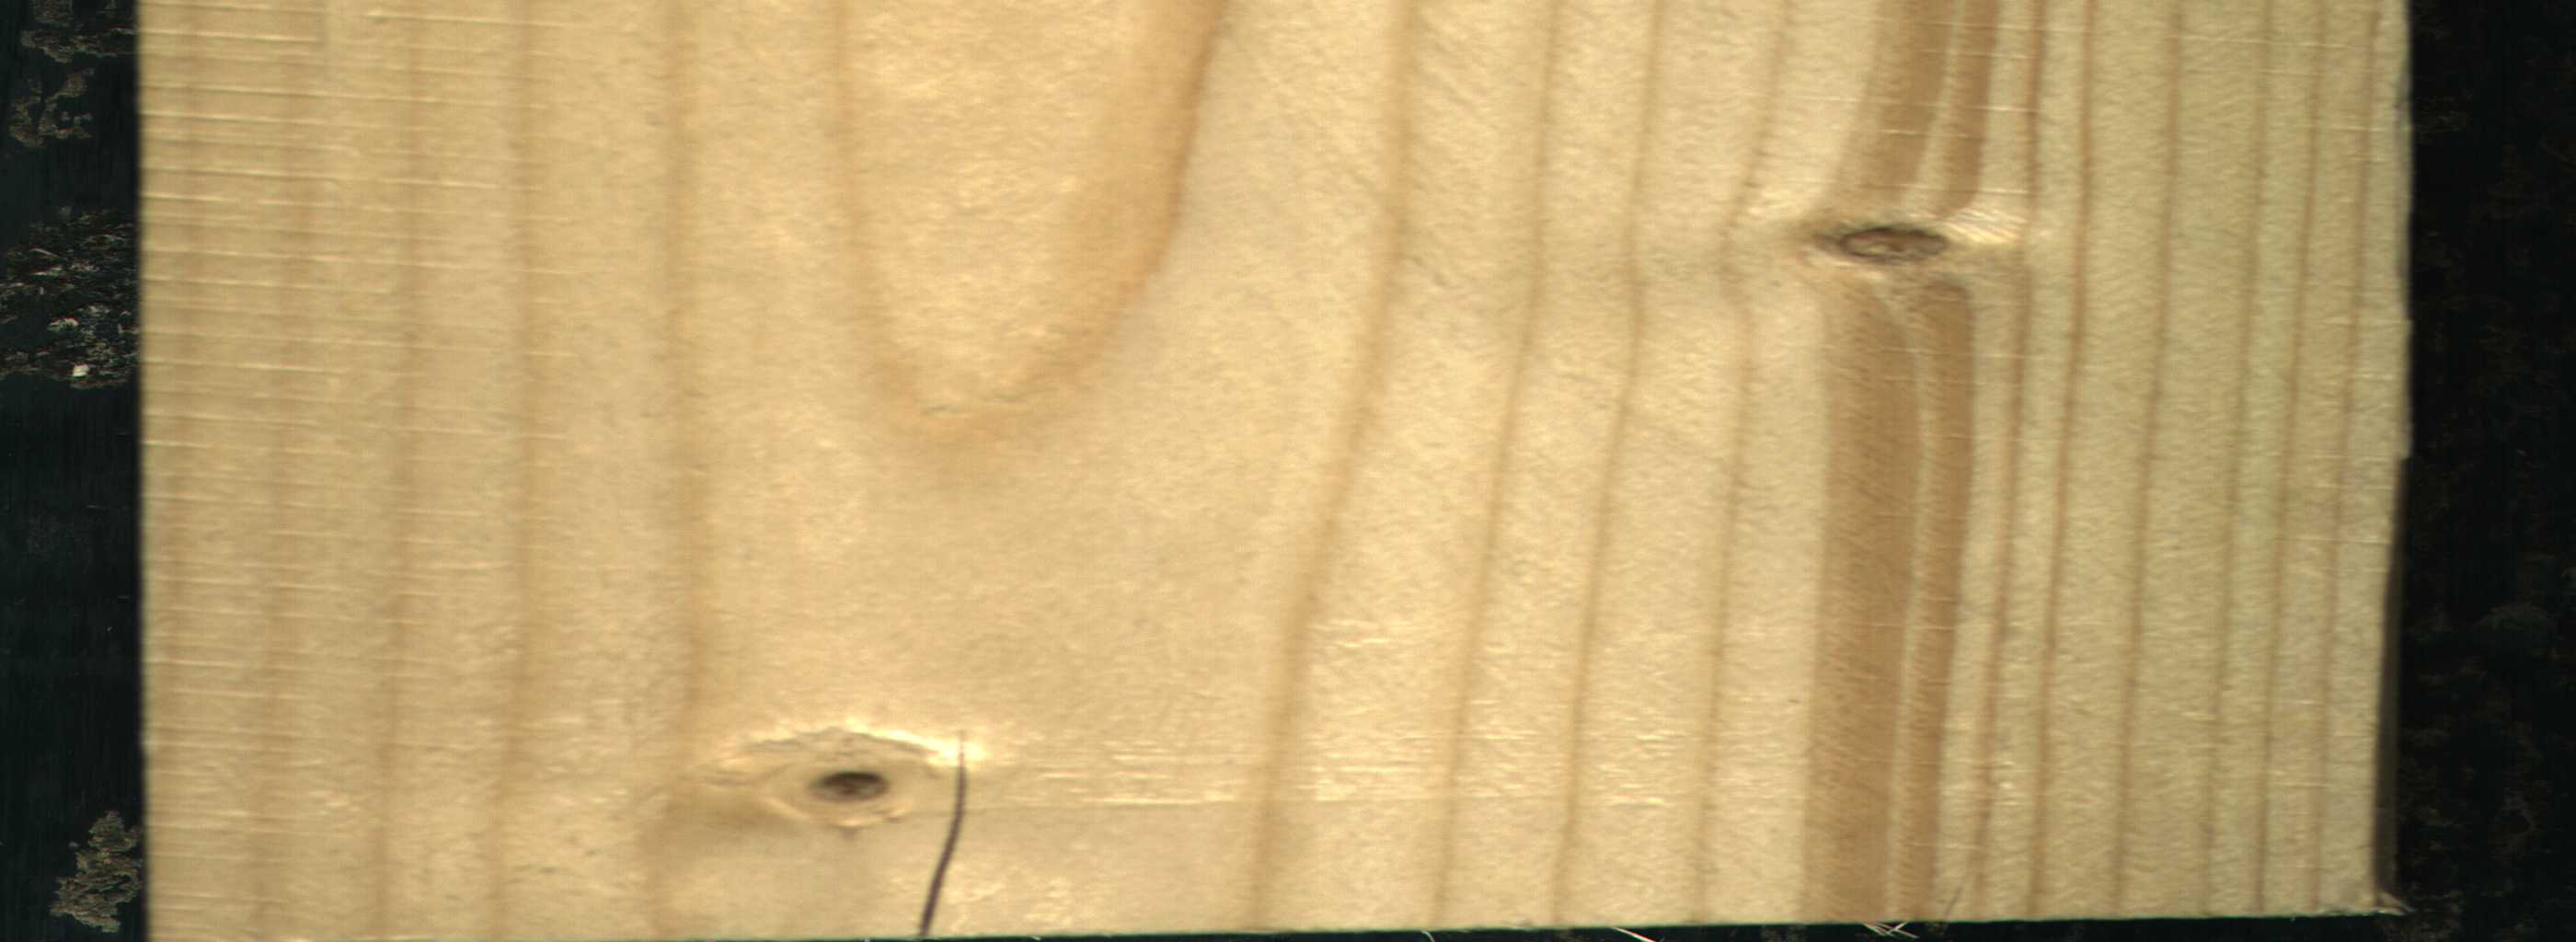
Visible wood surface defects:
resin
Quartzity
Quartzity
Live_Knot
Live_Knot